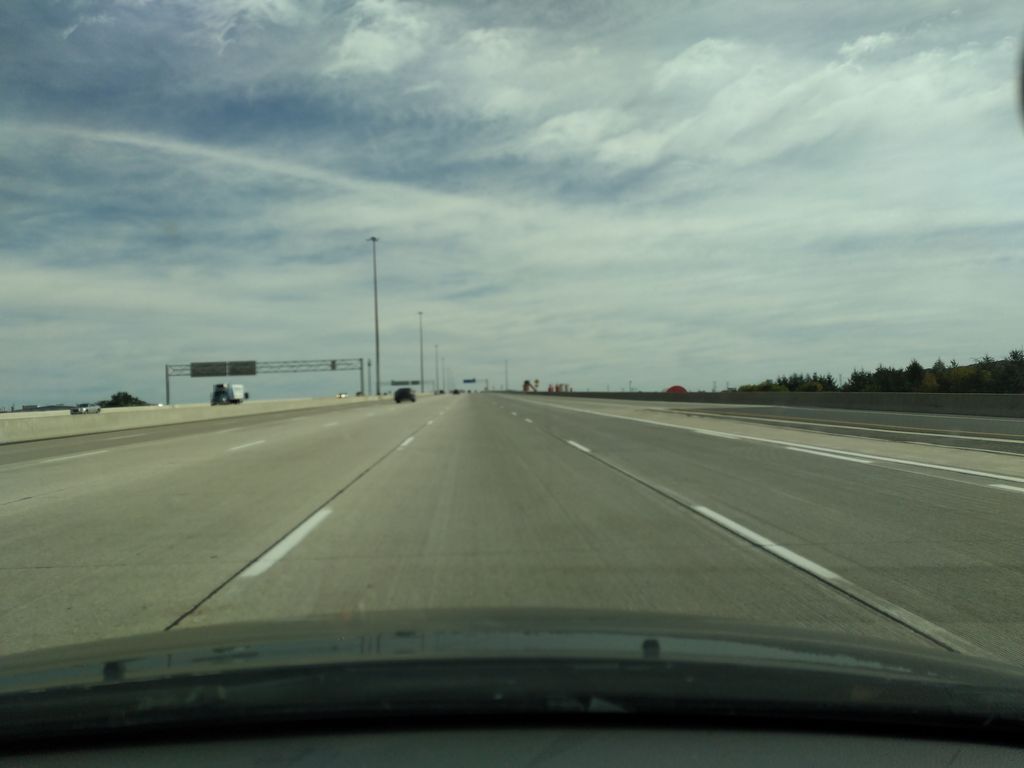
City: toronto